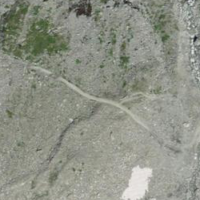
EUNIS habitat code: 48
Species observed at this site:
Geum reptans
Bartsia alpina